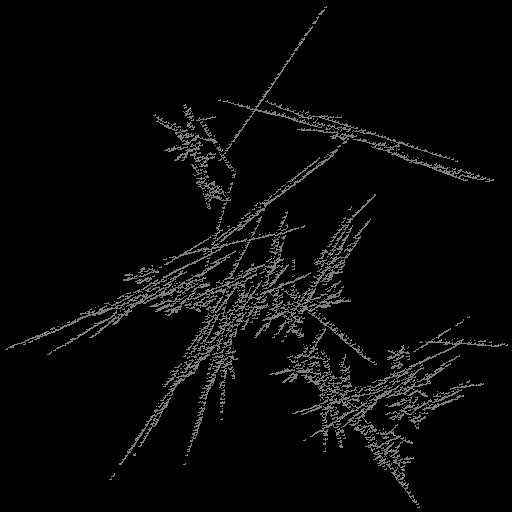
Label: groundpine